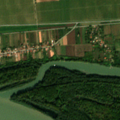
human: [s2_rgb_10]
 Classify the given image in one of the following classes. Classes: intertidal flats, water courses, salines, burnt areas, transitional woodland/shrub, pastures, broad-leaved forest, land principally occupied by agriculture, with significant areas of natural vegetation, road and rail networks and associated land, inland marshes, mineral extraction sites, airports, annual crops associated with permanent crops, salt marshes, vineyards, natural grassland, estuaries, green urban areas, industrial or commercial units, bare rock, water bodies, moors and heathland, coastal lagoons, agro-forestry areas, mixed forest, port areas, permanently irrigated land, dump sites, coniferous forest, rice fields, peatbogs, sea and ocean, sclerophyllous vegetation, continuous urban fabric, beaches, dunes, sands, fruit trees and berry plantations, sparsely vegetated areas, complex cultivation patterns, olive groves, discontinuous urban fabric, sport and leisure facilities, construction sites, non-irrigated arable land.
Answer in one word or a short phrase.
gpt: vineyards, complex cultivation patterns, inland marshes, water courses